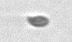
Label: Cryptophyta